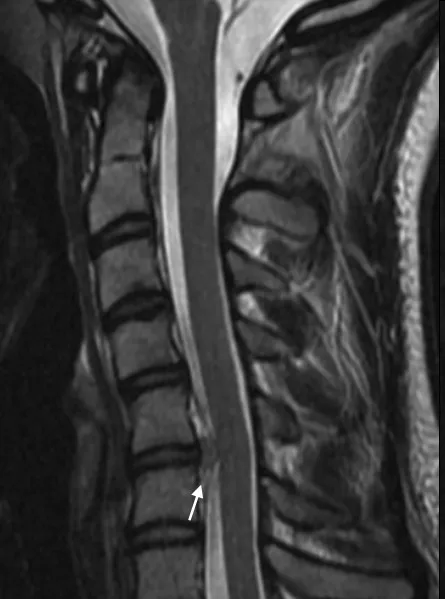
Sagittal magnetic resonance imaging (T2). The magnetic resonance imaging scan of the cervical spine on the day of trauma (A) shows an epidural mass (arrows) dorsally to C5/C6 - probably a hematoma or a disc protrusion, without signs of myelopathy.
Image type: radiology (mri)